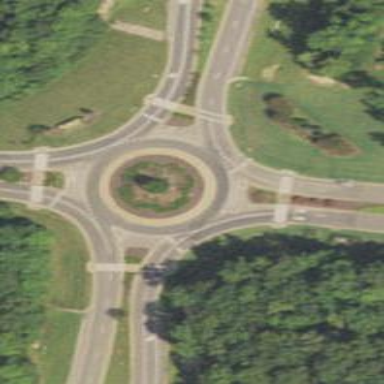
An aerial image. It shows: Secondary road with asphalt surface leading to roundabout.